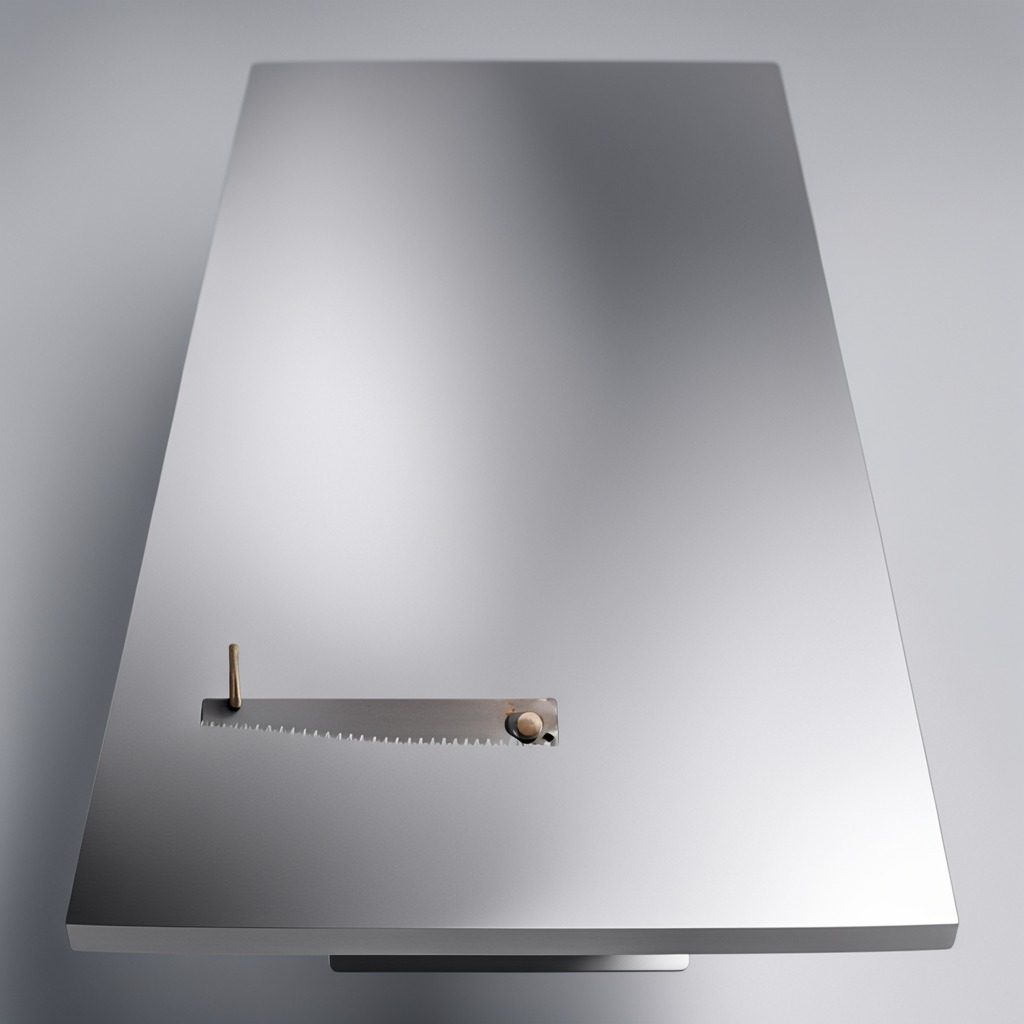
A metal saw is lying on a stainless steel table in a high-end prototyping lab.